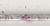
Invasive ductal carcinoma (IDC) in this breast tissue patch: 0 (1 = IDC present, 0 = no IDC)